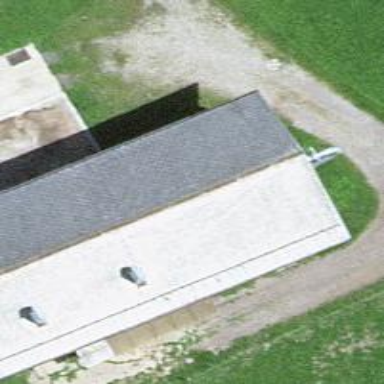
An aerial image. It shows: Farm auxiliary building with gabled roof.